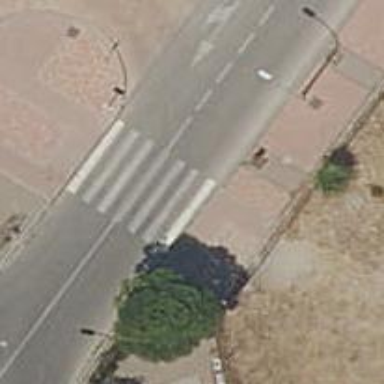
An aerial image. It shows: Zebra crossing on the road.